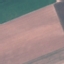
Land use / land cover class: AnnualCrop